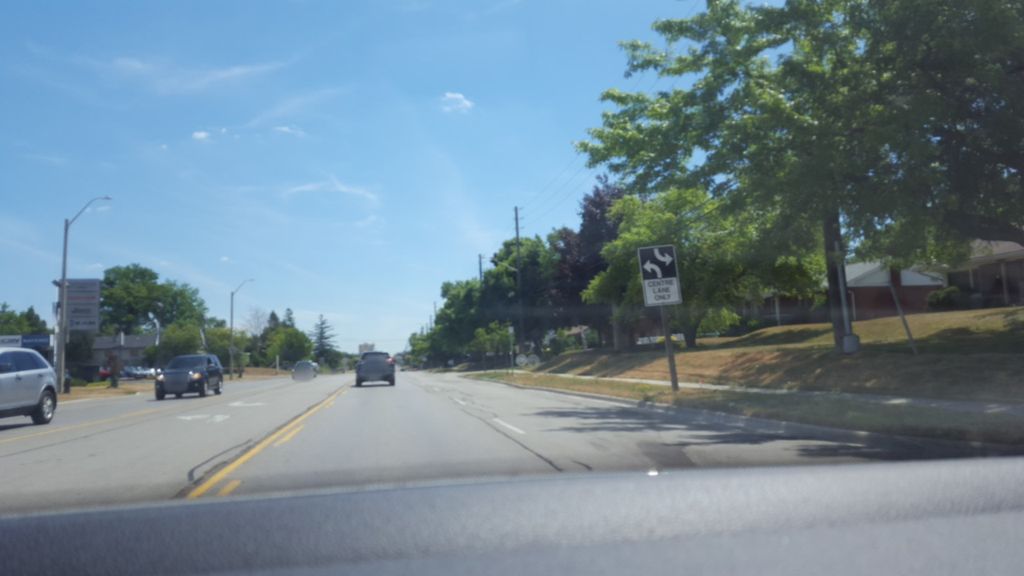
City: hamilton